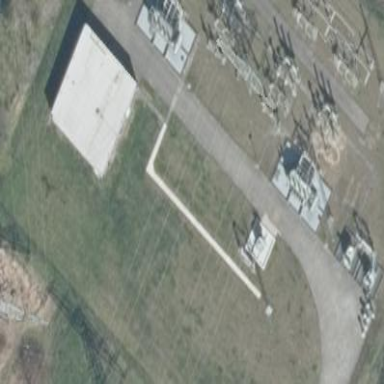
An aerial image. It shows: Outdoor distribution substation protected by fence.